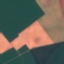
Label: AnnualCrop